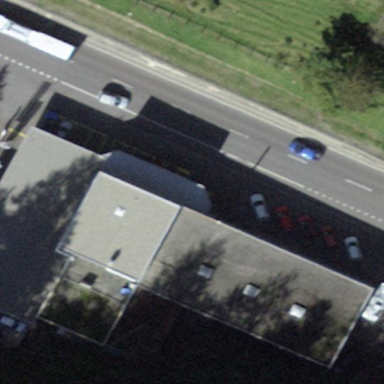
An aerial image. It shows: Building housing car shop.